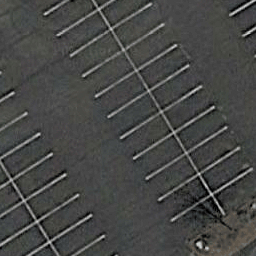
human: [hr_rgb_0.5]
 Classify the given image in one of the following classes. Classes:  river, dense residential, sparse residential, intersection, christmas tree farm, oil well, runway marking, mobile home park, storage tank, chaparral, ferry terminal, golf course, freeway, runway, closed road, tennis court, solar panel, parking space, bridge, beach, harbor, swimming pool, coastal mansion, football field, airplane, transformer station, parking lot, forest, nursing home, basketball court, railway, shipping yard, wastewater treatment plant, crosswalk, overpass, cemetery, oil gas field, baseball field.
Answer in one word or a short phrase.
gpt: parking space